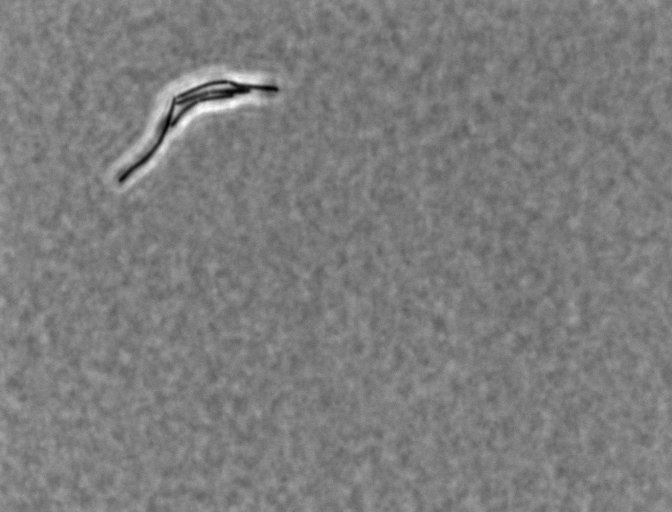
Bacillus subtilis